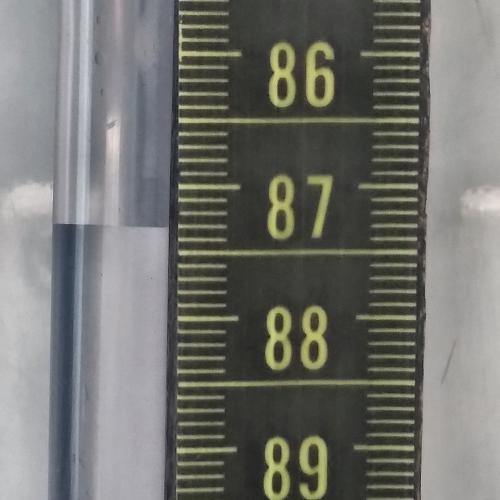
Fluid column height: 87.3 cm